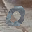
Label: 0